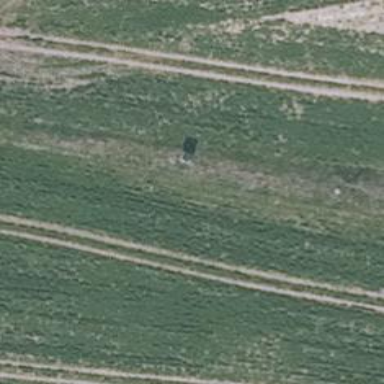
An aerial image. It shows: Hunting stand.